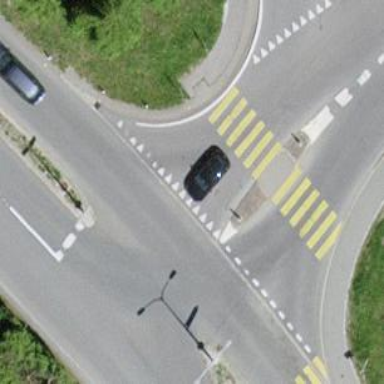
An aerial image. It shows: Road with "give way" sign.